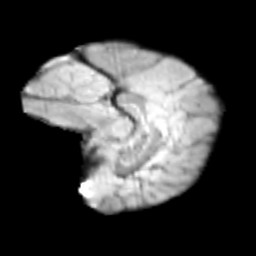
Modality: T2w
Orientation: sagittal
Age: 12
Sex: female
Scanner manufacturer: siemens
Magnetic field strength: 3 T
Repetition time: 3.8 s
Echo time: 0.07 s